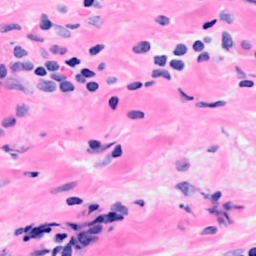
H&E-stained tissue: Breast